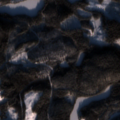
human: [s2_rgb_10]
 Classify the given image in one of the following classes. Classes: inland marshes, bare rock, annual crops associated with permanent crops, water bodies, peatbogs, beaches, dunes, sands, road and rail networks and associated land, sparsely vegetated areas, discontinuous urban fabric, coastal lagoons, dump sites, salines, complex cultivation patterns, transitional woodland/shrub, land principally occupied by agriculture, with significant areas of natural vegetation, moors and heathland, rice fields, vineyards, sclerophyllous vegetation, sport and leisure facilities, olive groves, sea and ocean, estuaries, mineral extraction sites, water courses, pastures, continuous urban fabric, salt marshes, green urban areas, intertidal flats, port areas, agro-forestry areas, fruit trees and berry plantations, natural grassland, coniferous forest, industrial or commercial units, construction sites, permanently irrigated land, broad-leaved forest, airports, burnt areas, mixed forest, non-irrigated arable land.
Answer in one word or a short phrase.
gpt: coniferous forest, mixed forest, water bodies